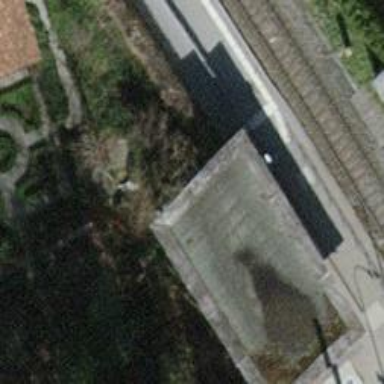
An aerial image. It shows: Railway halt.